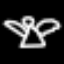
Label: angel